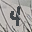
Label: 4